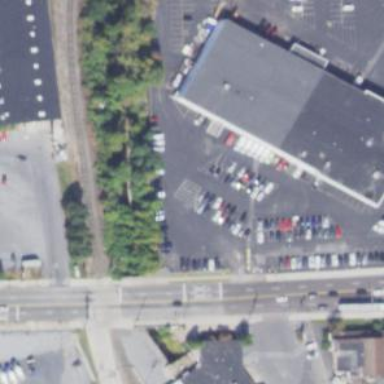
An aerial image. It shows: Commercial building.